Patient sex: M
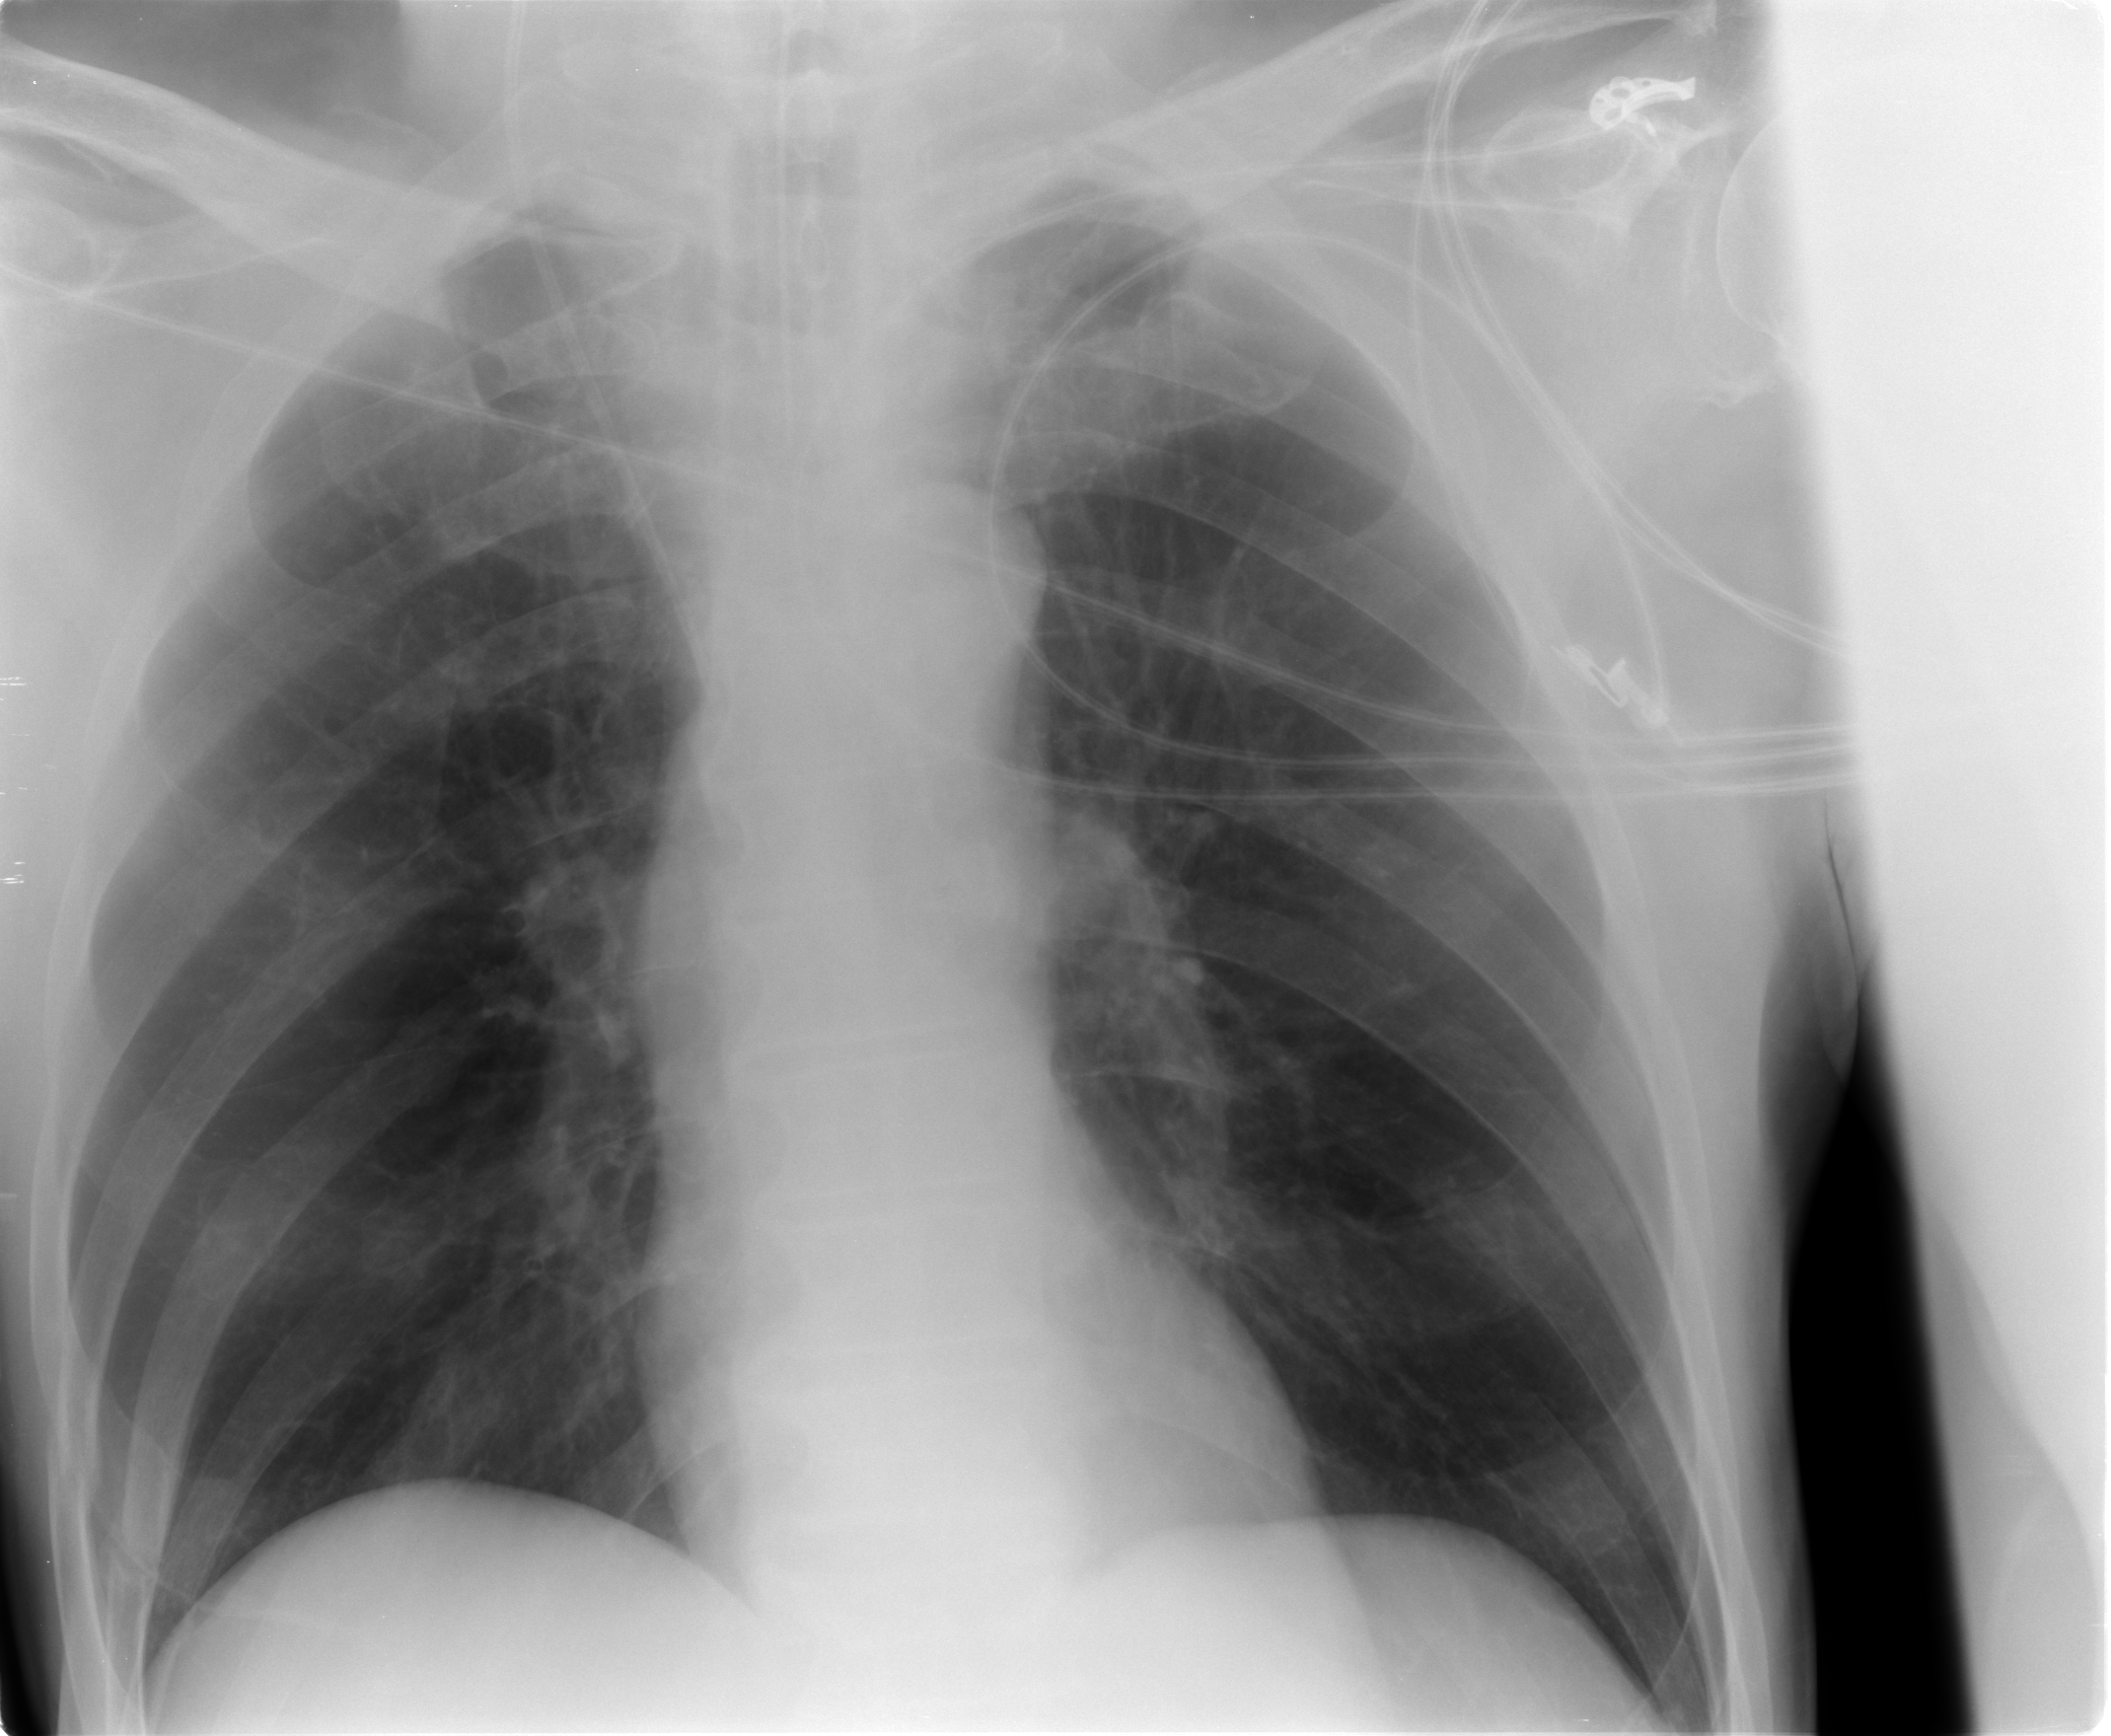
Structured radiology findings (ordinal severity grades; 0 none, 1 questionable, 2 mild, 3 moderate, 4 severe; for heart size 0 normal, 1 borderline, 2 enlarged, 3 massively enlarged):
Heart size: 0
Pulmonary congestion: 0
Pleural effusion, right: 0
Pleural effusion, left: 0
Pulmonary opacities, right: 0
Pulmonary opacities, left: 0
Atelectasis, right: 0
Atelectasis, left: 0